【题型】解答题　【知识点】解析几何　【难度】easy
已知抛物线 \(x^2 = 2py\ (p>0)\) 的焦点为 \(F\)，过圆 \(x^2 + (y-1)^2 = 1\) 的圆心的直线交抛物线与圆分别为 \(A,C,D,B\)（从左到右）。

\vspace{1em}
\noindent
(1) 若抛物线的焦点与圆心重合，求抛物线的方程；
\vspace{1em}
\noindent
(2) 若抛物线和圆只有一个公共点，求 \(p\) 的取值范围；
\vspace{1em}
\noindent
(3) 在 (1) 的条件下，\(\triangle AOC\)，\(\triangle BOD\) 的面积满足：\(S_{\triangle AOC} = 4S_{\triangle BOD}\)，求弦 \(AB\) 的长。
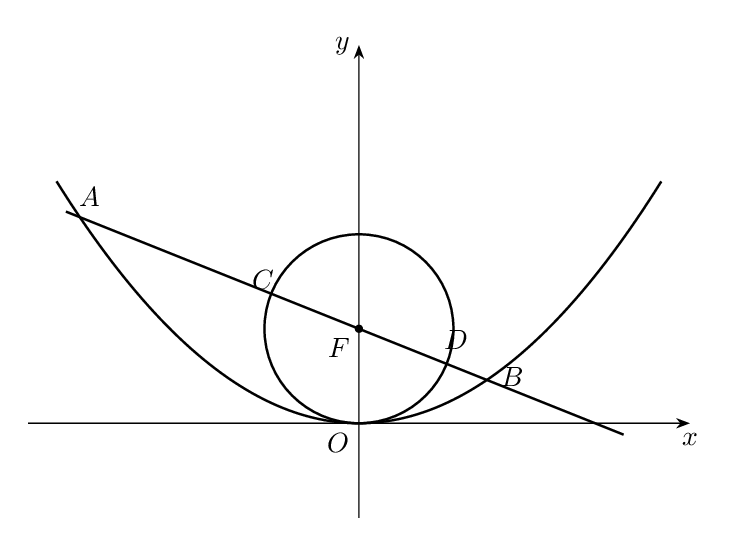
【解答】
\noindent
【详解】(1) 由 \(x^2 + (y-1)^2 = 1\) 可知圆心坐标为 \((0,1)\)，
因为抛物线的焦点与圆心重合，
所以 \(\frac{1}{2}p = 1 \implies p = 2\)，
所以抛物线的方程为 \(x^2 = 4y\)。
---
(2) 联立 \(\begin{cases} x^2 = 2py\ (p>0) \\ x^2 + (y-1)^2 = 1 \end{cases}\)，消去 \(x\) 并整理方程可得 \(y^2 + (2p - 2)y = 0\)，
解得 \(y_1 = 0\)，\(y_2 = 2 - 2p\)，
抛物线和圆恒有一个公共点 \((0,0)\)，且 \(y \ge 0\) 恒成立，
所以令 \(2p - 2 \le 0\)，解得 \(p \ge 1\)。
---
(3) 设 \(A(x_1,y_1)\)，\(B(x_2,y_2)\)，直线 \(AB\) 的方程为 \(y = kx + 1\)，原点 \(O\) 到直线 \(AB\) 的距离为 \(d\)，
由 \(\begin{cases} y = kx + 1 \\ x^2 = 4y \end{cases}\) 消去 \(y\) 可得 \(x^2 - 4kx - 4 = 0\)，其中 \(\Delta = 16k^2 + 16 > 0\)，
\[
x_1x_2 = -4,\quad y_1y_2 = \frac{(x_1x_2)^2}{16} = 1,
\]
所以 \(S_{\triangle AOC} = \frac{1}{2}|AC| \cdot d\)，\(S_{\triangle BOD} = \frac{1}{2}|BD| \cdot d\)，
则 \(\frac{S_{\triangle AOC}}{S_{\triangle BOD}} = \frac{|AC|}{|BD|} = 4\)， \quad \text{①}
因为
\[
|AC| \cdot |BD| = \left(|AF| - |CF|\right) \cdot \left(|BF| - |DF|\right) = |AF| \cdot |BF| - \left(|AF| + |BF|\right) + 1
\]
\[
= (y_1 + 1)(y_2 + 1) - (y_1 + 1 + y_2 + 1) + 1 = y_1y_2 = 1, \quad \text{②}
\]
由①②解得 \(|AC| = 2\)，\(|BD| = \frac{1}{2}\)，
所以 \(|AB| = |AC| + |BD| + |CD| = 2 + \frac{1}{2} + 2 = \frac{9}{2}\)。